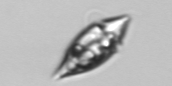
Label: Amphidinium